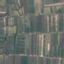
Land use / land cover class: PermanentCrop